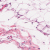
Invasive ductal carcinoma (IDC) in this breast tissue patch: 0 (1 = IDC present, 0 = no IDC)